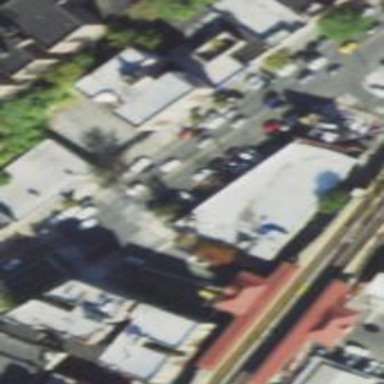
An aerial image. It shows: Restaurant with outdoor seating on the sidewalk and street.